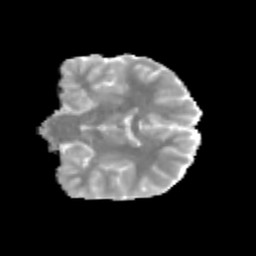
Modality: MD
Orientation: coronal
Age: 11
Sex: female
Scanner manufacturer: siemens
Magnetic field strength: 3 T
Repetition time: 3.8 s
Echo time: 0.07 s